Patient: sex M, age 62
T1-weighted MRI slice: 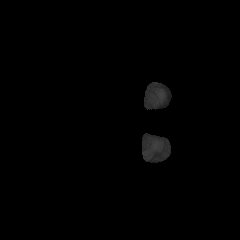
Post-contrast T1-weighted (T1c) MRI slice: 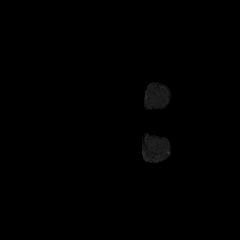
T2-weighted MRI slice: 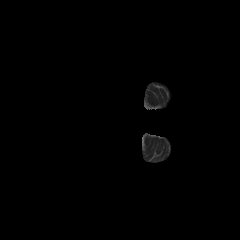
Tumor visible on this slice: no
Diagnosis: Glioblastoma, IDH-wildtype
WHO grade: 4